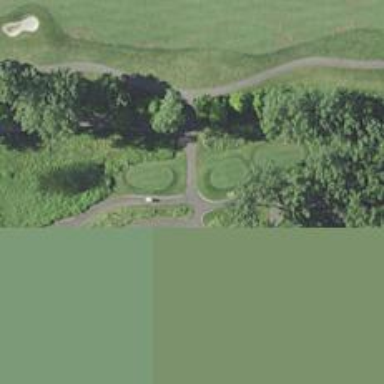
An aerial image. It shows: Path for golf carts.